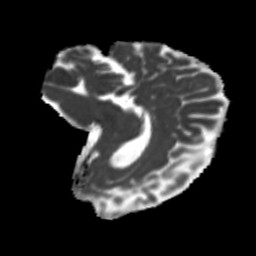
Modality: MD
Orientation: sagittal
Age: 36
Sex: female
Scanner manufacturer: siemens
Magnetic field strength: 3 T
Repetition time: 5.25 s
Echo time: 0.08 s